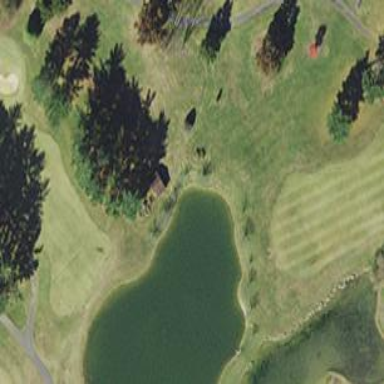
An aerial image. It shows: Picturesque scene of golf course with lateral water hazard.